Question: Thanks for looking!
## Background
I am writing an API layer for a company that will be used by disparate apps and external consumers.
On the consumption end, most consumers will call a service via ajax using a jQuery '$.post()'; however, Internet Explorer makes our lives more challenging (of course!). For IE, I must use the 'XDomainRequest' object because IE will not run a jQuery '$.post()' and because if I use IE's 'XMLHttpRequest()', I get a security message which is unacceptable (again--of course!):

Otherwise, 'XMLHttpRequest()' works fine.
I am using C#, .NET MVC 4 (WebApi)
# Problem
The problem is that 'XDomainRequest' does not allow you to set the 'Content-Type' header and always defaults to 'text-plain' which MVC 4 WebApi controllers will not accept (and yet again--of course!!).
# Question
How can I intercept requests for my controllers, detect the presence of 'text-plain' content types and change them to 'text-json' content-type on the fly?
Thanks in advance!
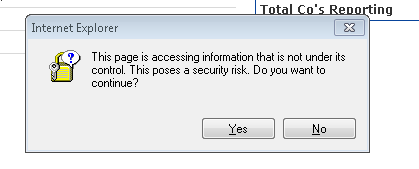
Answer: Well after two days and pouring over documentation and reading in this thread I've been able to make this work. So please forgive me if my description of the solution is poor; this is the first time I answer one of these types of threads. Since it took me so long to find the problem I figured it is worth saving some soul from falling into this same problem.
The source for my help came from the above link by <URL>.
1. First thing I did was to create a DelegatingHandler. So in my helper folder or where every you want to create a class and call it what you want. Here is mine: public class ContentTypeHandler : DelegatingHandler
{
/** Check that this is an IE browser. */
if ((request.Headers.UserAgent.ToString().IndexOf("MSIE", System.StringComparison.Ordinal) > -1))
{
MediaTypeHeaderValue contentTypeValue;
if (MediaTypeHeaderValue.TryParse("application/json", out contentTypeValue))
{
request.Content.Headers.ContentType = contentTypeValue;
request.Content.Headers.ContentType.CharSet = "utf-8";
}
}
/** Return request to flow. */
return base.SendAsync(request, cancellationToken)
.ContinueWith(task =>
{
// work on the response
var response = task.Result;
return response;
});
}
2. Last think that you have to do is call the Handler in your Global.asax.cs file inside your Application_Start(): GlobalConfiguration.Configuration.MessageHandlers.Add(new ContentTypeHandler());
That's all I did and it worked. So good luck I hope this helps someone.